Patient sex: F
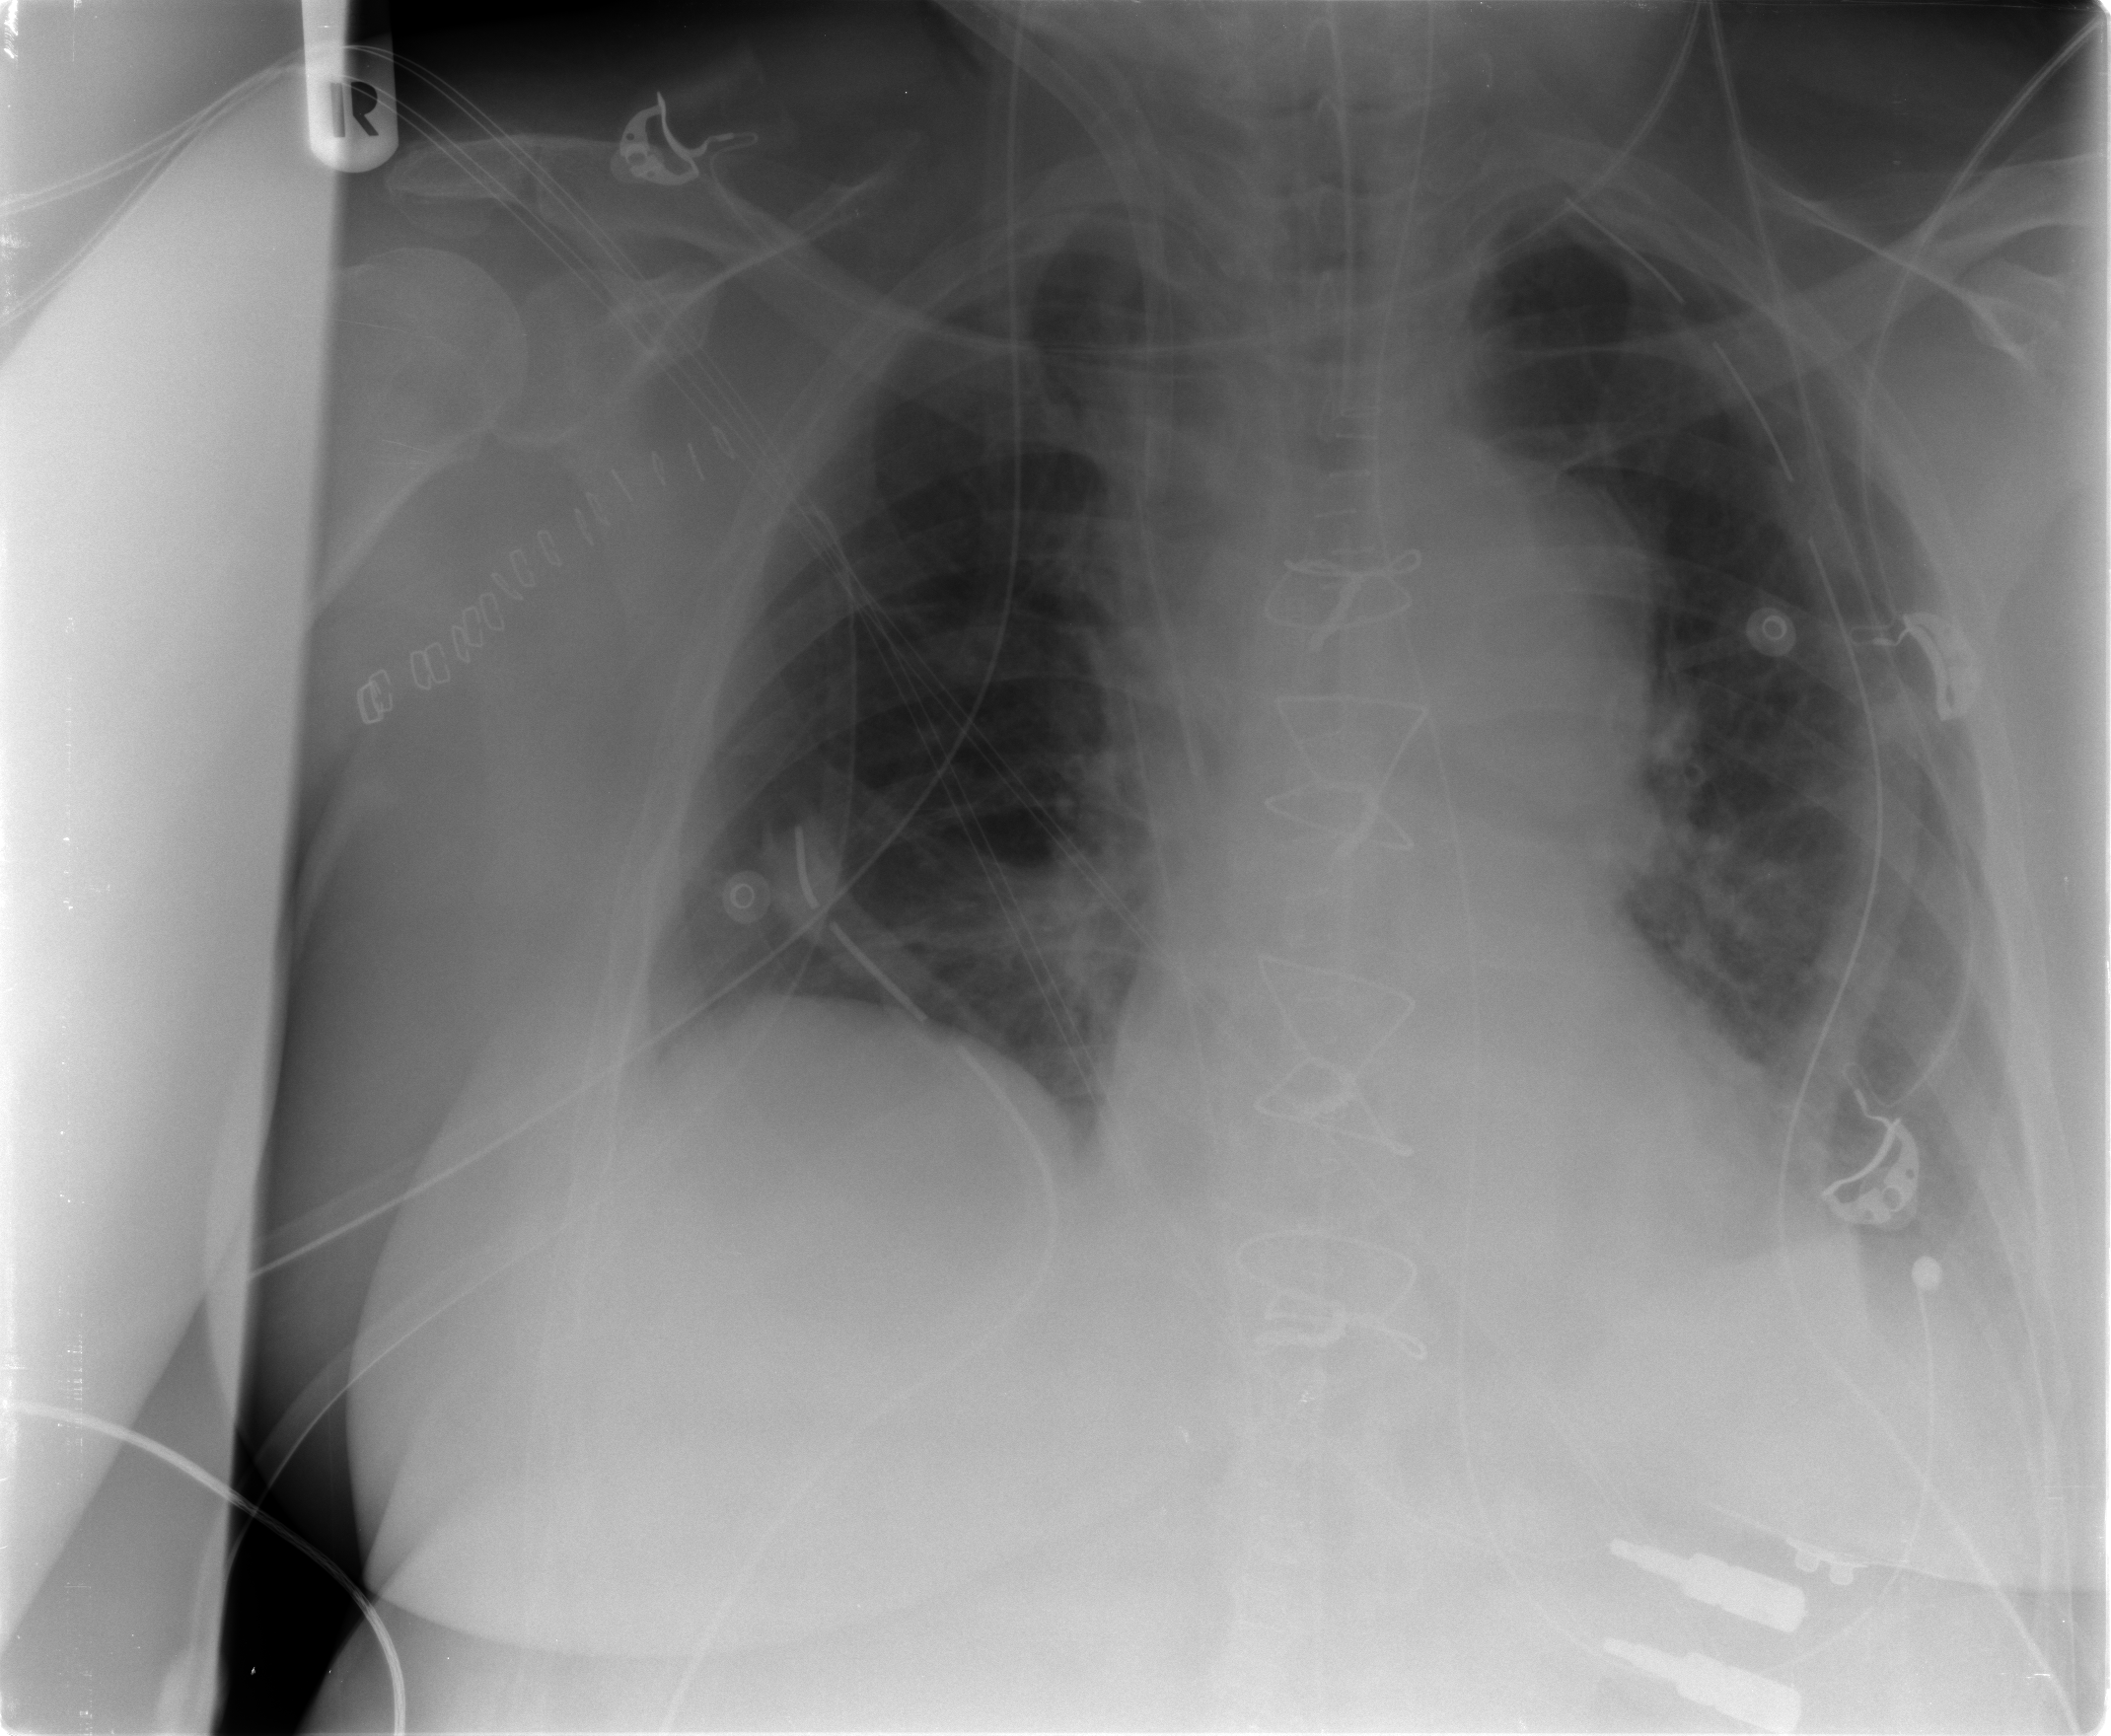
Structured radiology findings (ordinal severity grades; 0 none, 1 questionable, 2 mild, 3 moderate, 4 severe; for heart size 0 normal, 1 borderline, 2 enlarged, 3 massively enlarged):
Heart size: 0
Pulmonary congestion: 1
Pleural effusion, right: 0
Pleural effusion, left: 1
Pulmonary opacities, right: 1
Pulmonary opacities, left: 0
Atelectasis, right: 1
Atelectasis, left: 2